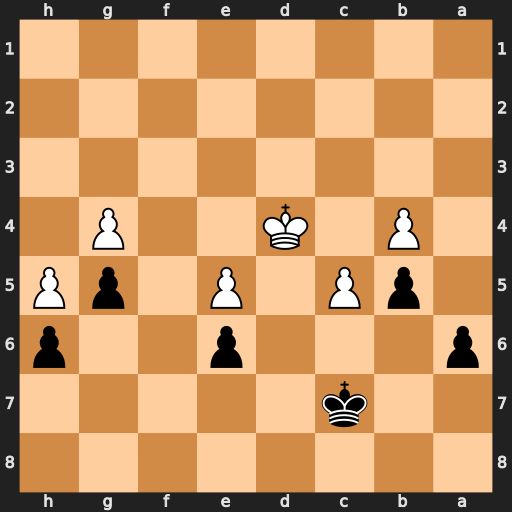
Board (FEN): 8/2k5/p3p2p/1pP1P1pP/1P1K2P1/8/8/8
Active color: b
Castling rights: -
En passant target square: -
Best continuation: Kc6 Kd3 Kd5